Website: bh-photo
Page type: store-pickup
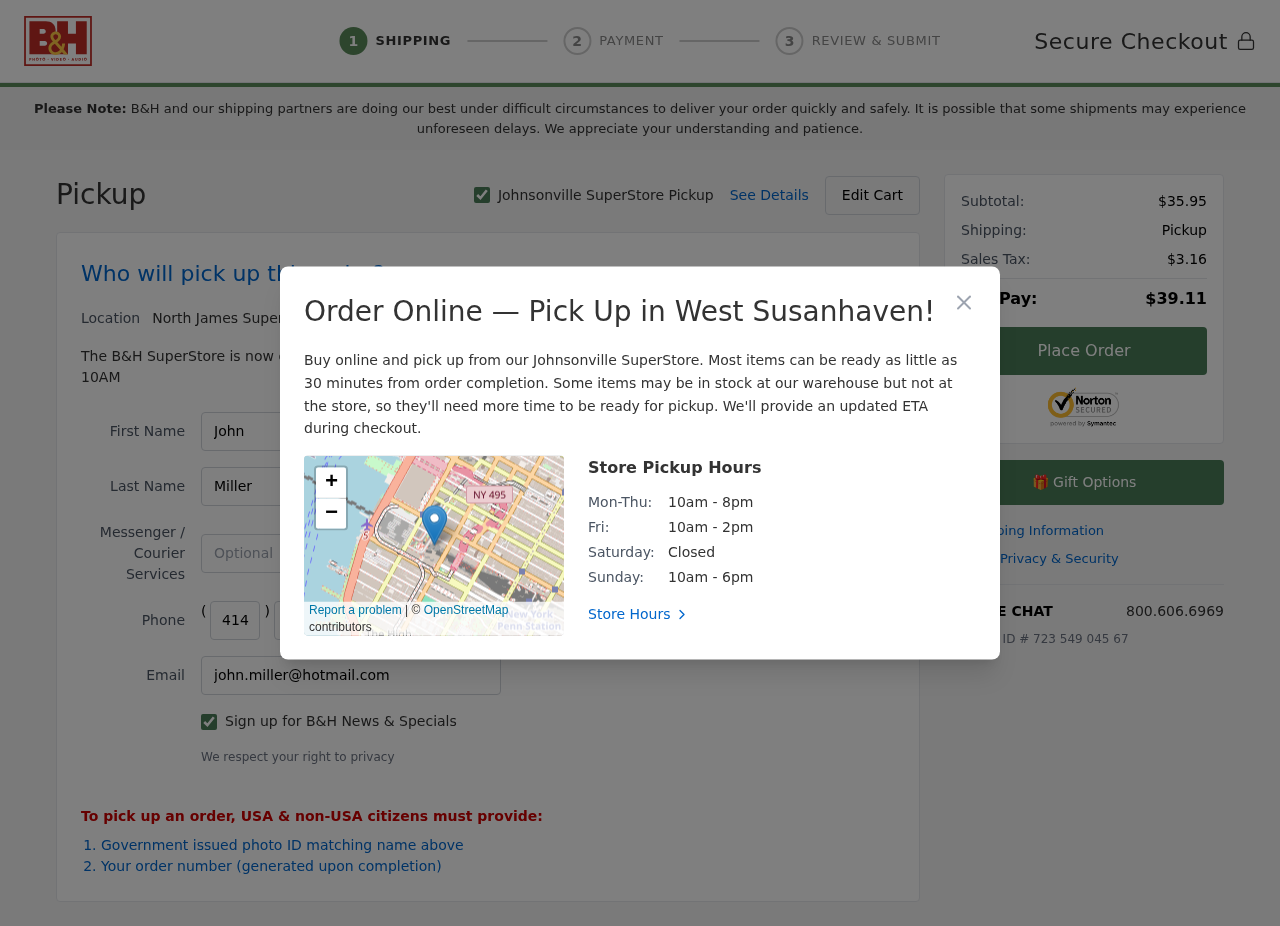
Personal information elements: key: PII_CITY
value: Johnsonville
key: PII_CITY2
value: North James
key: PII_CITY3
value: West Susanhaven
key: PII_EMAIL
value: john.miller@hotmail.com
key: PII_FIRSTNAME
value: John
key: PII_LASTNAME
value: Miller
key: PII_PHONE_AREA
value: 414
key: PII_PHONE_PREFIX
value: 255
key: PII_PHONE_SUFFIX
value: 4102
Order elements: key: ORDER_SUBTOTAL
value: $35.95
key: ORDER_TAX
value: $3.16
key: ORDER_TOTAL
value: $39.11
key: ORDER_ID
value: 723 549 045 67